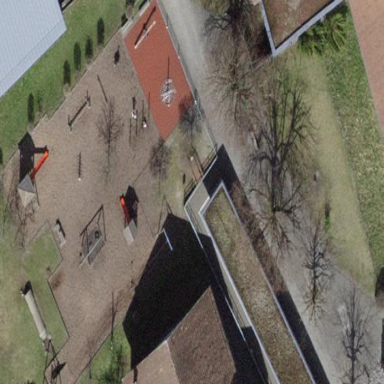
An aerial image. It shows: Playground area for leisure activities on the land.